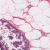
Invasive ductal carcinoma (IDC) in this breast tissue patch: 0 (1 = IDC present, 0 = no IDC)